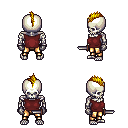
a pixel art fantasy rpg character, male body template, skeleton, maroon sleeveless shirt, gold greaves, blonde mohawk hairstyle, metal gloves, dagger, four views (front, back, left, right), 2x2 character sprite sheet, small pixel art, hard edges, no anti-aliasing